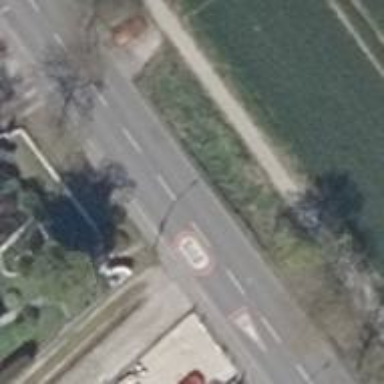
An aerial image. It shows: Secondary road with asphalt surface and lane markings.